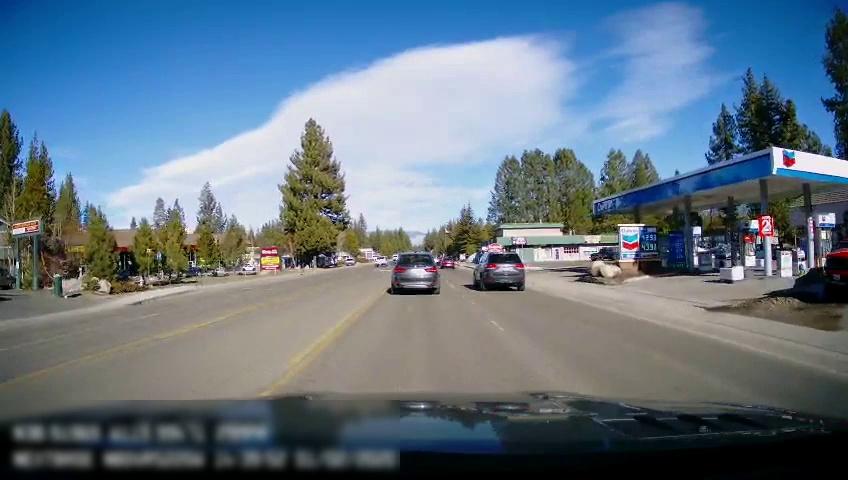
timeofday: Day
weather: Sunny
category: Drivable Space
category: Vehicles | Car
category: Vehicles | Truck
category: Vehicles | SUV
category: Vehicles | SUV
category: Vehicles | SUV
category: Vehicles | SUV
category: Lanes | Opposite Lane
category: Lanes | Current Lane
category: Lanes | Current Lane